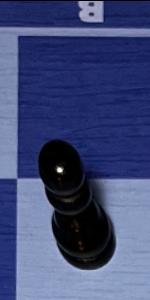
Label: Pawn_Black